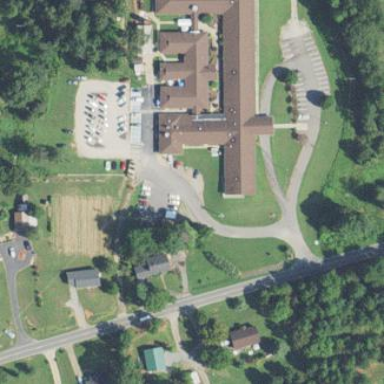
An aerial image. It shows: Nursing home building.